Brain MRI, t2w sequence, axial 2D slice.
Patient: age 22, sex F, weight 78 kg, height 1.78 m
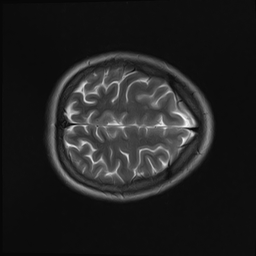